Question: In my Android App, I am trying to display content of my database table in a list view and it is working perfectly.. and gives a output like this,

This is my method by which I am calling all names from Table,
'''
public void getAllPartiesName()
{
try
{
db=new DBAdapter(PartyNamesActivity.this);
db.open();
c=db.getAllPartiesName();
partiesnamelist=new ArrayList<String>();
if(c.getCount()>0)
{
if (c.moveToFirst())
{
do
{
partiesnamelist.add(c.getString(0));
}
while (c.moveToNext());
}
}
else
{
Toast toast=Toast.makeText(getBaseContext(), "No Names Found!", Toast.LENGTH_LONG);
toast.setGravity(Gravity.CENTER, 0, 0);
toast.show();
}
c.close();
db.close();
}
catch(Exception e)
{
Toast.makeText(getApplicationContext(), "Exception: "+e.getMessage(), Toast.LENGTH_LONG).show();
}
ArrayAdapter<String> adapter=new ArrayAdapter<String>(PartyNamesActivity.this,android.R.layout.simple_list_item_1,partiesnamelist);
lvpartiesname.setAdapter(adapter);
}
'''
But when I am trying to add a custom layout to the ListView, its giving error,
Actually I want to display a Image with every List View name on the Left side...
So, I have used custom layout..
That Custom Layout is this,
'''
<?xml version="1.0" encoding="utf-8"?>
<RelativeLayout xmlns:android="http://schemas.android.com/apk/res/android"
android:layout_width="fill_parent"
android:layout_height="wrap_content"
android:background="@drawable/list_selector"
android:orientation="horizontal"
android:padding="5dip" >
<!-- ListRow Left sied Thumbnail image -->
<LinearLayout android:id="@+id/thumbnail"
android:layout_width="wrap_content"
android:layout_height="wrap_content"
android:padding="3dip"
android:layout_alignParentLeft="true"
android:background="@drawable/image_bg"
android:layout_marginRight="5dip">
<ImageView
android:id="@+id/list_image"
android:layout_width="50dip"
android:layout_height="50dip"
android:src="@drawable/ic_launcher"/>
</LinearLayout>
<!-- Text of List-->
<TextView
android:id="@+id/tv"
android:layout_width="wrap_content"
android:layout_height="wrap_content"
android:layout_alignTop="@+id/thumbnail"
android:layout_toRightOf="@+id/thumbnail"
android:text="List View Name"
android:textColor="#040404"
android:typeface="sans"
android:textSize="15dip"
android:textStyle="bold"/>
</RelativeLayout>
'''
And After adding this layout I changed the code of 'Array Adapter' like this,
'''
ArrayAdapter<String> adapter=new ArrayAdapter<String>(PartyNamesActivity.this,R.layout.list_row,partiesnamelist);
lvpartiesname.setAdapter(adapter);
'''
And here I am getting problem, (gives this error)
My LogCat,
'''
11-01 10:01:43.624: E/AndroidRuntime(10968): FATAL EXCEPTION: main
11-01 10:01:43.624: E/AndroidRuntime(10968): java.lang.IllegalStateException: ArrayAdapter requires the resource ID to be a TextView
11-01 10:01:43.624: E/AndroidRuntime(10968): at android.widget.ArrayAdapter.createViewFromResource(ArrayAdapter.java:386)
11-01 10:01:43.624: E/AndroidRuntime(10968): at android.widget.ArrayAdapter.getView(ArrayAdapter.java:362)
11-01 10:01:43.624: E/AndroidRuntime(10968): at android.widget.AbsListView.obtainView(AbsListView.java:2159)
11-01 10:01:43.624: E/AndroidRuntime(10968): at android.widget.ListView.measureHeightOfChildren(ListView.java:1246)
11-01 10:01:43.624: E/AndroidRuntime(10968): at android.widget.ListView.onMeasure(ListView.java:1158)
11-01 10:01:43.624: E/AndroidRuntime(10968): at android.view.View.measure(View.java:15518)
11-01 10:01:43.624: E/AndroidRuntime(10968): at android.view.ViewGroup.measureChildWithMargins(ViewGroup.java:4825)
11-01 10:01:43.624: E/AndroidRuntime(10968): at android.widget.LinearLayout.measureChildBeforeLayout(LinearLayout.java:1404)
11-01 10:01:43.624: E/AndroidRuntime(10968): at android.widget.LinearLayout.measureVertical(LinearLayout.java:695)
11-01 10:01:43.624: E/AndroidRuntime(10968): at android.widget.LinearLayout.onMeasure(LinearLayout.java:588)
11-01 10:01:43.624: E/AndroidRuntime(10968): at android.view.View.measure(View.java:15518)
11-01 10:01:43.624: E/AndroidRuntime(10968): at android.view.ViewGroup.measureChildWithMargins(ViewGroup.java:4825)
11-01 10:01:43.624: E/AndroidRuntime(10968): at android.widget.FrameLayout.onMeasure(FrameLayout.java:310)
11-01 10:01:43.624: E/AndroidRuntime(10968): at android.view.View.measure(View.java:15518)
11-01 10:01:43.624: E/AndroidRuntime(10968): at android.widget.LinearLayout.measureVertical(LinearLayout.java:847)
11-01 10:01:43.624: E/AndroidRuntime(10968): at android.widget.LinearLayout.onMeasure(LinearLayout.java:588)
11-01 10:01:43.624: E/AndroidRuntime(10968): at android.view.View.measure(View.java:15518)
11-01 10:01:43.624: E/AndroidRuntime(10968): at android.view.ViewGroup.measureChildWithMargins(ViewGroup.java:4825)
11-01 10:01:43.624: E/AndroidRuntime(10968): at android.widget.FrameLayout.onMeasure(FrameLayout.java:310)
11-01 10:01:43.624: E/AndroidRuntime(10968): at com.android.internal.policy.impl.PhoneWindow$DecorView.onMeasure(PhoneWindow.java:2176)
11-01 10:01:43.624: E/AndroidRuntime(10968): at android.view.View.measure(View.java:15518)
11-01 10:01:43.624: E/AndroidRuntime(10968): at android.view.ViewRootImpl.performMeasure(ViewRootImpl.java:1874)
11-01 10:01:43.624: E/AndroidRuntime(10968): at android.view.ViewRootImpl.measureHierarchy(ViewRootImpl.java:1089)
11-01 10:01:43.624: E/AndroidRuntime(10968): at android.view.ViewRootImpl.performTraversals(ViewRootImpl.java:1265)
11-01 10:01:43.624: E/AndroidRuntime(10968): at android.view.ViewRootImpl.doTraversal(ViewRootImpl.java:989)
11-01 10:01:43.624: E/AndroidRuntime(10968): at android.view.ViewRootImpl$TraversalRunnable.run(ViewRootImpl.java:4351)
11-01 10:01:43.624: E/AndroidRuntime(10968): at android.view.Choreographer$CallbackRecord.run(Choreographer.java:749)
11-01 10:01:43.624: E/AndroidRuntime(10968): at android.view.Choreographer.doCallbacks(Choreographer.java:562)
11-01 10:01:43.624: E/AndroidRuntime(10968): at android.view.Choreographer.doFrame(Choreographer.java:532)
11-01 10:01:43.624: E/AndroidRuntime(10968): at android.view.Choreographer$FrameDisplayEventReceiver.run(Choreographer.java:735)
11-01 10:01:43.624: E/AndroidRuntime(10968): at android.os.Handler.handleCallback(Handler.java:725)
11-01 10:01:43.624: E/AndroidRuntime(10968): at android.os.Handler.dispatchMessage(Handler.java:92)
11-01 10:01:43.624: E/AndroidRuntime(10968): at android.os.Looper.loop(Looper.java:137)
11-01 10:01:43.624: E/AndroidRuntime(10968): at android.app.ActivityThread.main(ActivityThread.java:5041)
11-01 10:01:43.624: E/AndroidRuntime(10968): at java.lang.reflect.Method.invokeNative(Native Method)
11-01 10:01:43.624: E/AndroidRuntime(10968): at java.lang.reflect.Method.invoke(Method.java:511)
11-01 10:01:43.624: E/AndroidRuntime(10968): at com.android.internal.os.ZygoteInit$MethodAndArgsCaller.run(ZygoteInit.java:793)
11-01 10:01:43.624: E/AndroidRuntime(10968): at com.android.internal.os.ZygoteInit.main(ZygoteInit.java:560)
11-01 10:01:43.624: E/AndroidRuntime(10968): at dalvik.system.NativeStart.main(Native Method)
11-01 10:01:43.624: E/AndroidRuntime(10968): Caused by: java.lang.ClassCastException: android.widget.RelativeLayout cannot be cast to android.widget.TextView
11-01 10:01:43.624: E/AndroidRuntime(10968): at android.widget.ArrayAdapter.createViewFromResource(ArrayAdapter.java:379)
'''
Please help me,
Thanks.
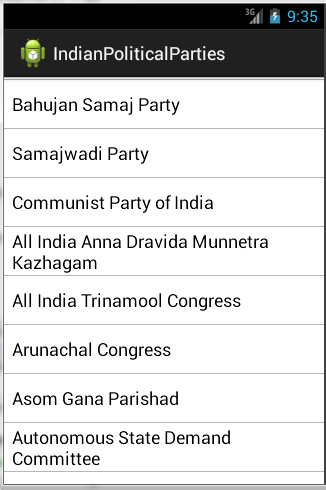
Answer: Create a custom adapter. CutomAdapter extends ArrayAdapter. In 'getView' you inflate a custom layout and return the view. Using ViewHolder pattern for smooth scrolling and performance.
<URL>
Pass the activity context and the arraylist to the constructor of custom adapter and make use of the same there.
'''
public class CustomAdapter extends ArrayAdapter<String>
{
@Override
public int getCount() {
// TODO Auto-generated method stub
return names.size();
}
LayoutInflater inflater;
ArrayList<String> naems;
public CustomAdapter(Context context, ArrayList<String> partiesnamelist) {
super(context, 0);
// TODO Auto-generated constructor stub
inflater = LayoutInflater.from(context);
names= partiesnamelist;
}
@Override
public View getView(int position, View convertView, ViewGroup parent) {
// TODO Auto-generated method stub
ViewHolder holder;
if(convertView==null)
{
convertView = inflater.inflate(R.layout.list_item, parent,false);
// inflate layout
holder = new ViewHolder();
holder.tv = (TextView) convertView.findViewById(R.id.textView1);
// use the view object to initialize views
holder.iv = (ImageView) convertView.findViewById(R.id.list_image);
convertView.setTag(holder);
} else {
holder = (ViewHolder) convertView.getTag();
}
holder.tv.setText(names.get(position));
// set text to textview usinf position adn arraylist names
// set image to imageview using position
return convertView;
}
static class ViewHolder
{
TextView tv;
ImageView iv;
}
}
'''
Then in Activtiy
'''
CustomAdapter cus = new CustomAdapter(ActivityName.this,partiesnamelist);
lvpartiesname.setAdapter(cus);
'''
list_item.xml // single relative layout is enough
'''
<?xml version="1.0" encoding="utf-8"?>
<RelativeLayout xmlns:android="http://schemas.android.com/apk/res/android"
android:layout_width="fill_parent"
android:layout_height="wrap_content"
android:orientation="horizontal"
android:padding="5dip" >
<ImageView
android:id="@+id/list_image"
android:layout_width="50dip"
android:layout_height="50dip"
android:src="@drawable/ic_launcher"/>
<TextView
android:id="@+id/textView1"
android:layout_width="wrap_content"
android:layout_height="wrap_content"
android:layout_centerHorizontal="true"
android:layout_centerVertical="true"
android:text="List View Name"
android:textColor="#040404"
android:textSize="15dip"
android:textStyle="bold"
android:typeface="sans" />
</RelativeLayout>
'''